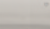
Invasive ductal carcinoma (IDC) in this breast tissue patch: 0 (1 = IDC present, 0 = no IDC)